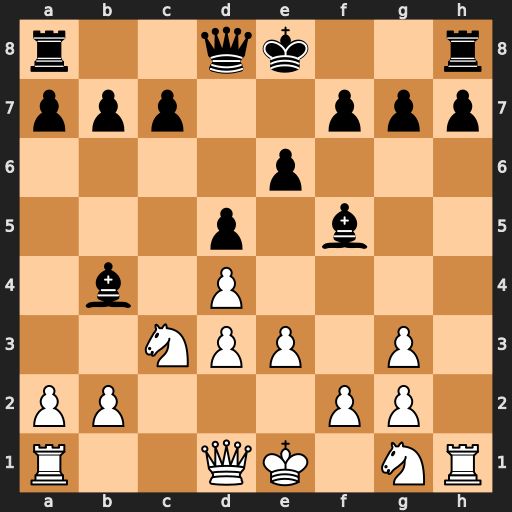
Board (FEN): r2qk2r/ppp2ppp/4p3/3p1b2/1b1P4/2NPP1P1/PP3PP1/R2QK1NR
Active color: w
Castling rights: KQkq
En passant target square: -
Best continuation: Qa4+ c6 Qxb4